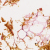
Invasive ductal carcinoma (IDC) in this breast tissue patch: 0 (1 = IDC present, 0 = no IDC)